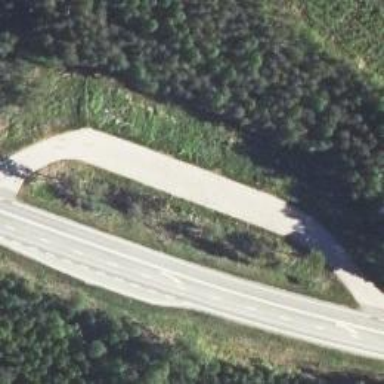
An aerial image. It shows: Rest area along the road.